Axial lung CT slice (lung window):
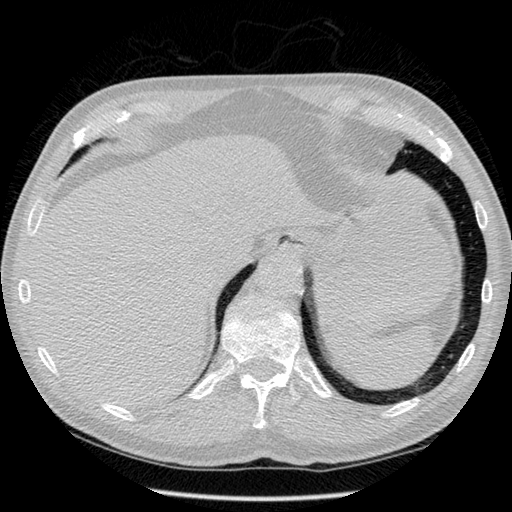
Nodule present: no